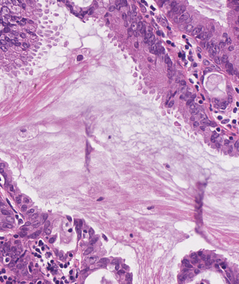
Tumor epithelial tissue: yes
Tumor-associated stroma tissue: yes
Normal tissue: no